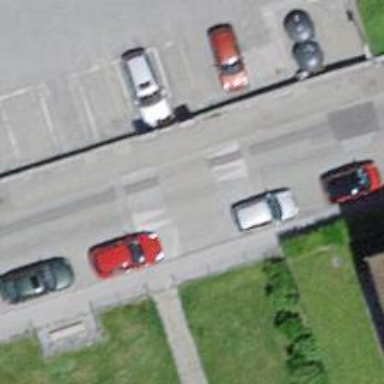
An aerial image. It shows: Table-style traffic calming feature.